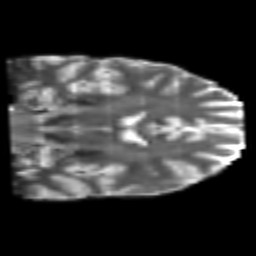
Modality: T2w
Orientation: coronal
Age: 24
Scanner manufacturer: philips
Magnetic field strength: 3 T
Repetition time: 8.432 s
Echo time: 0.1273 s